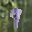
Label: 9